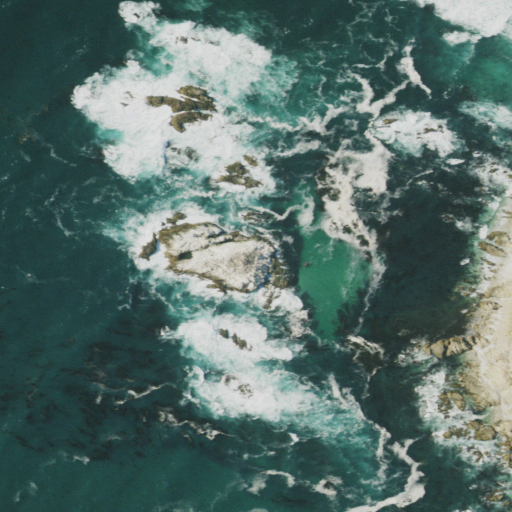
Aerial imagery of island in California named Bird Rock containing open water, herbaceous wetlands, medium intensity development, high intensity development, barren land, grassland, and low intensity development